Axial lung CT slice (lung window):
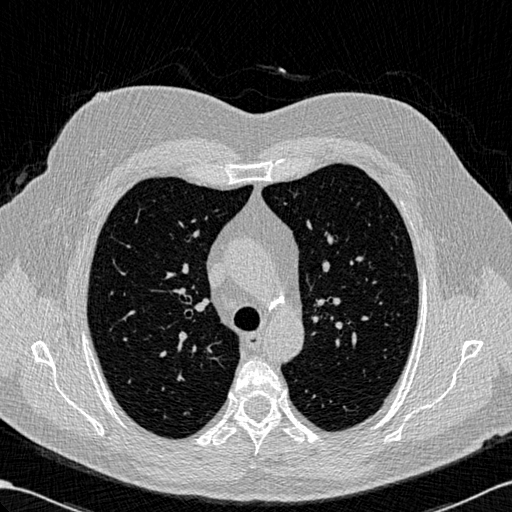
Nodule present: no